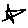
Label: star